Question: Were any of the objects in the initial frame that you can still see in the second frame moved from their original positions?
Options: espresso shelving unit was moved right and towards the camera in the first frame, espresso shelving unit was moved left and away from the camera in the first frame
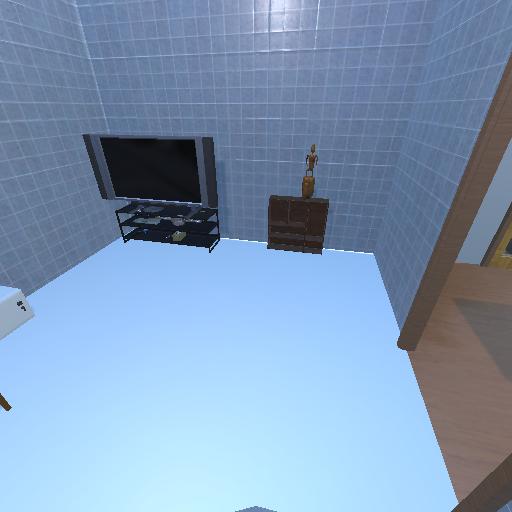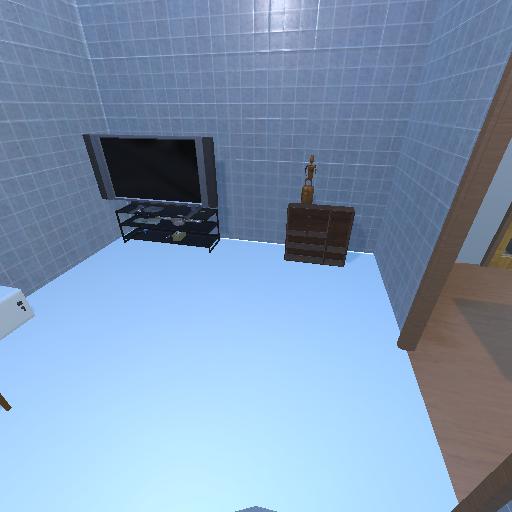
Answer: espresso shelving unit was moved right and towards the camera in the first frame